Question: I need to make popup which have to contain questions and video answers.
The tricky part for me is how to make every question to display different video, but on the same place. Also when the user first sees the popup the first question and video should be predefined.
Here is the basic scheme of the popup:

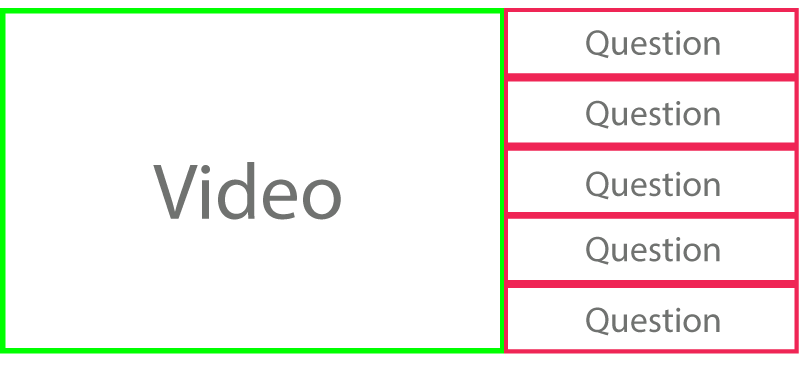
Answer: Set every video to 'display:none', then use jQuery to display the needed item once some user action is taken. In my example I used <URL>
Basic example:
'''
$(".options>li").click(function() {
$(".view").css('display', 'none')
});
$("li.aaa").click(function() {
$(".view.aaa").css('display', 'block')
});
$("li.bbb").click(function() {
$(".view.bbb").css('display', 'block')
});
$("li.ccc").click(function() {
$(".view.ccc").css('display', 'block')
});
'''
'''
* {
margin: 0;
padding: 0;
box-sizing: border-box;
}
.wrapper {
display: flex;
width: 90vw;
margin: 0 auto;
align-items: center;
}
.panel {
display: inline-block;
width: 50%;
}
.view {
max-width: 100%;
display: none;
border: 1px solid red;
}
.options>li {
width: 100%;
background: grey;
list-style: none;
margin: .25em auto;
}
'''
'''
<script src="https://ajax.googleapis.com/ajax/libs/jquery/2.1.1/jquery.min.js"></script>
<div class="wrapper">
<div class="panel right">
<ul class="options">
<li class="aaa">aaa</li>
<li class="bbb">bbb</li>
<li class="ccc">ccc</li>
<li class="ddd"></li>
<li class="eee"></li>
</ul>
</div>
<div class="panel left">
<img src="http://fruitandvegetablesmelbourne.com.au/wp-content/uploads/2015/04/golden-delicious-apples.jpg" class="view aaa">
<img src="http://img.aws.livestrongcdn.com/ls-article-image-400/cpi.studiod.com/www_livestrong_com/photos.demandstudios.com/56/251/fotolia_5712687_XS.jpg" class="view bbb">
<img src="http://timesofindia.indiatimes.com/thumb/msid-49502853,width-400,resizemode-4/49502853.jpg" class="view ccc">
</div>
</div>
'''